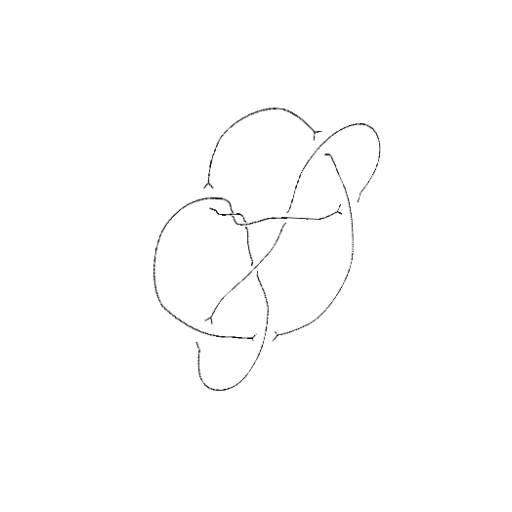
Crossing number: 9